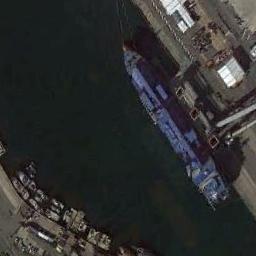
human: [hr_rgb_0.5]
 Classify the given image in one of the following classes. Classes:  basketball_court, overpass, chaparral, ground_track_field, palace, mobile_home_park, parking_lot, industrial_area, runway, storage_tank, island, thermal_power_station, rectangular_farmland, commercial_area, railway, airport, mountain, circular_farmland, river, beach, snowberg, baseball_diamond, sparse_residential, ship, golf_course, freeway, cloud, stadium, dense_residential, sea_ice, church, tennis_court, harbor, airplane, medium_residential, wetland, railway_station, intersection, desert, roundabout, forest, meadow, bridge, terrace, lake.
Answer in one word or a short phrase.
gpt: ship